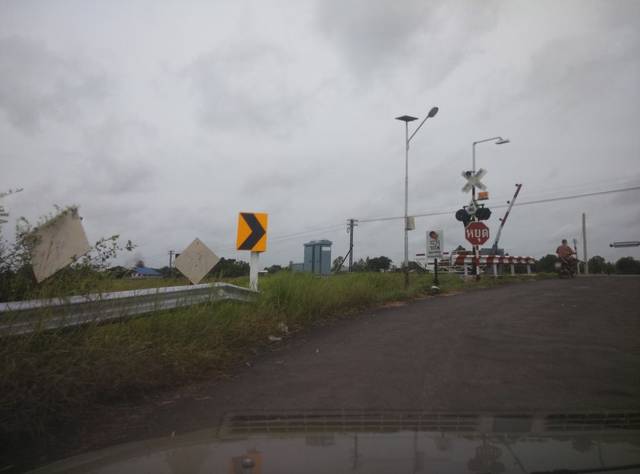
Region: Thailand
Coordinates: 15.125, 104.185